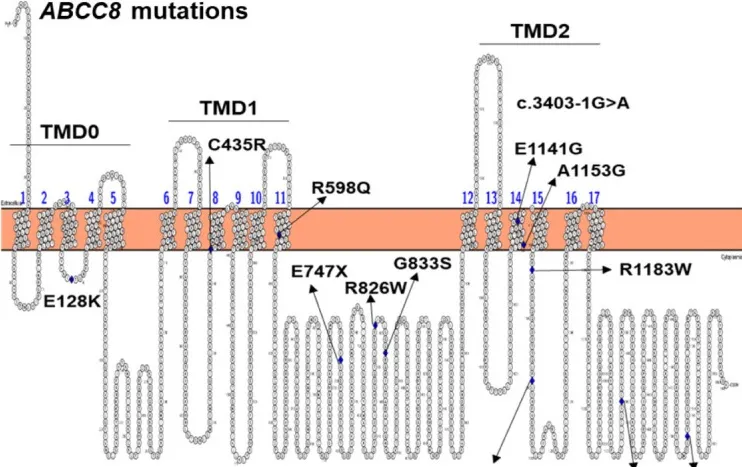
Location of ABCC8 mutations in the SUR1 protein.
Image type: chart (chart)